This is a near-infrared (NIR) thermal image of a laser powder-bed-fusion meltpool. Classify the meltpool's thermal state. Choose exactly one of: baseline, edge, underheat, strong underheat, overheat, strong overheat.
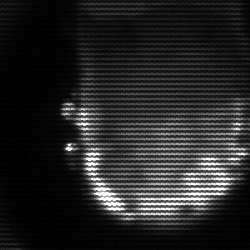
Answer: baseline